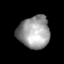
Tissue: skin
Cell type: Epithelial cells
Senescence score: 0.2776
Nuclear area (px): 1001
Mean DAPI intensity: 155.949